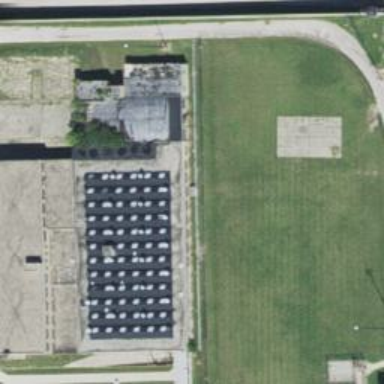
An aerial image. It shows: Prison building.